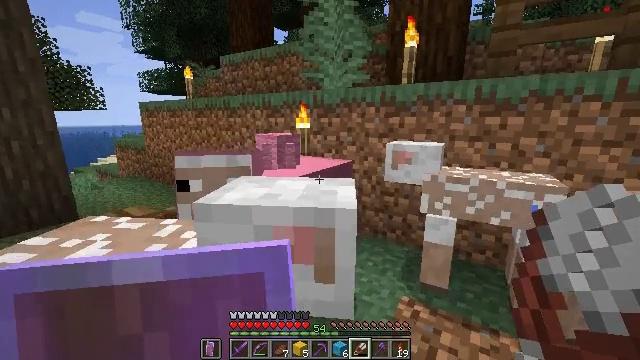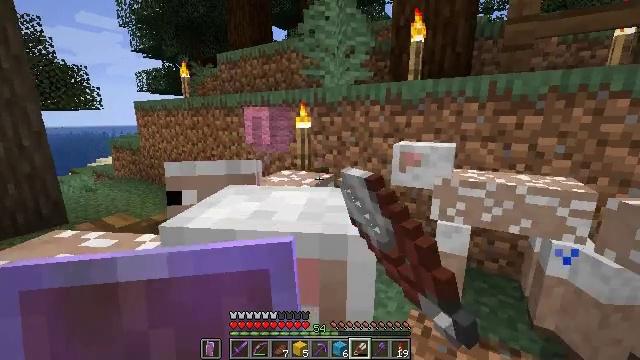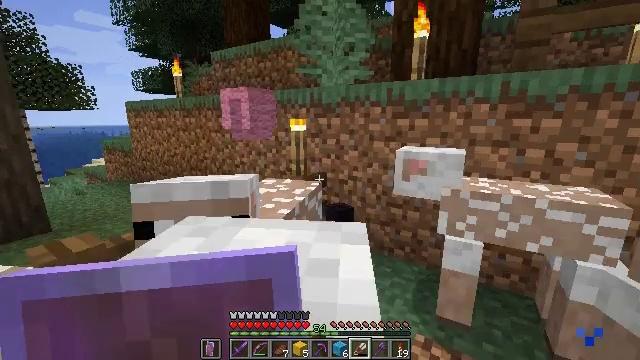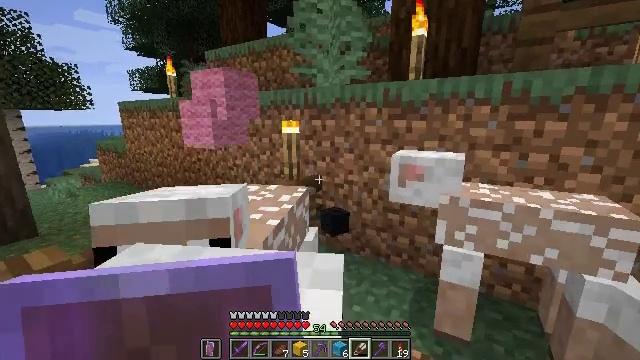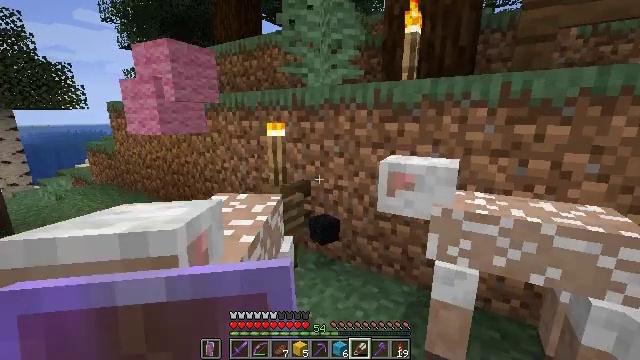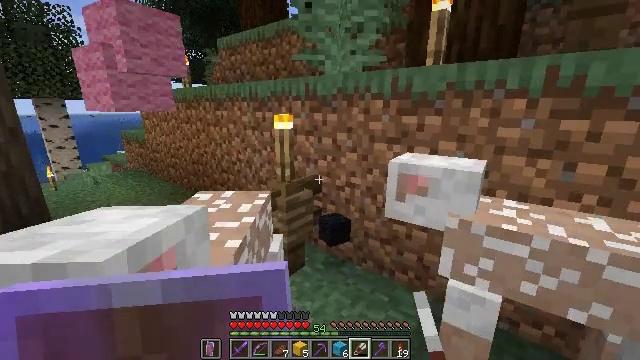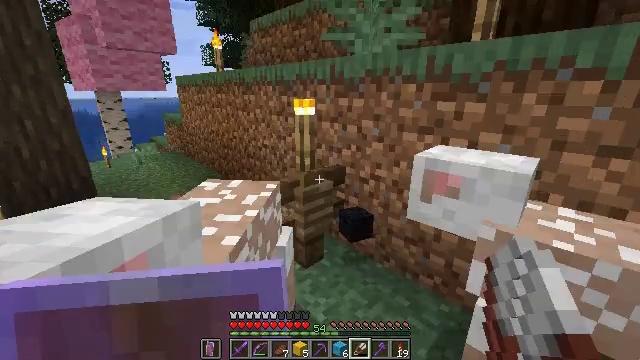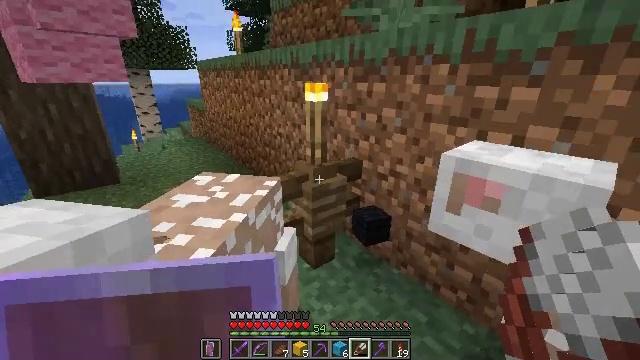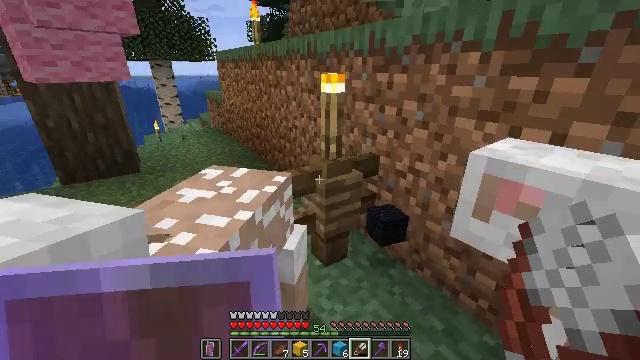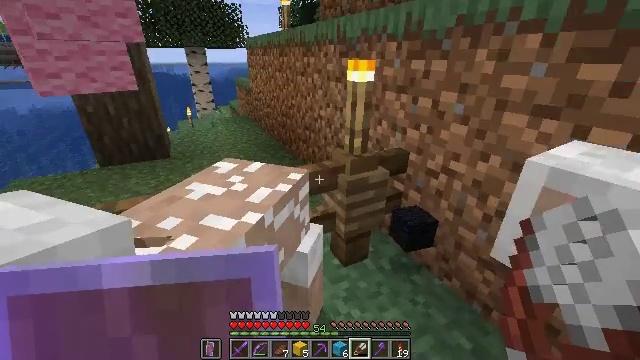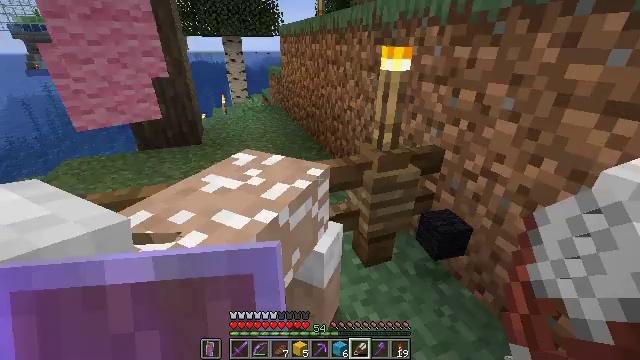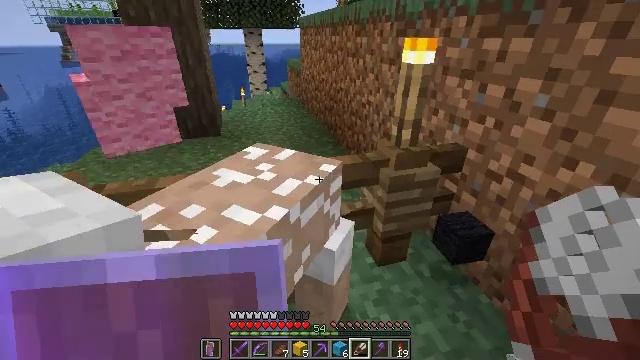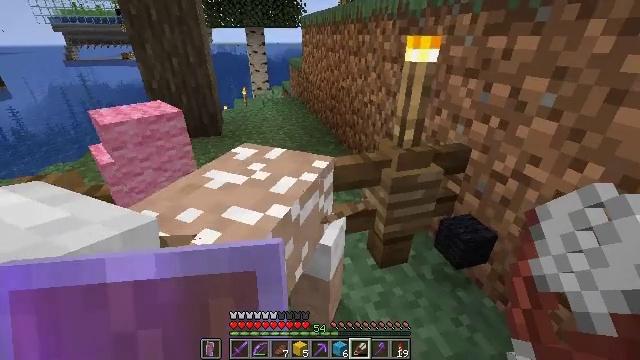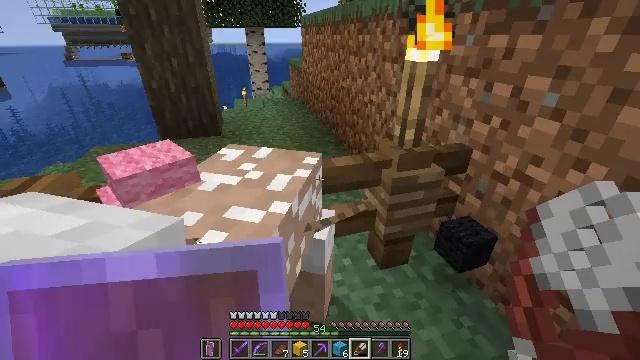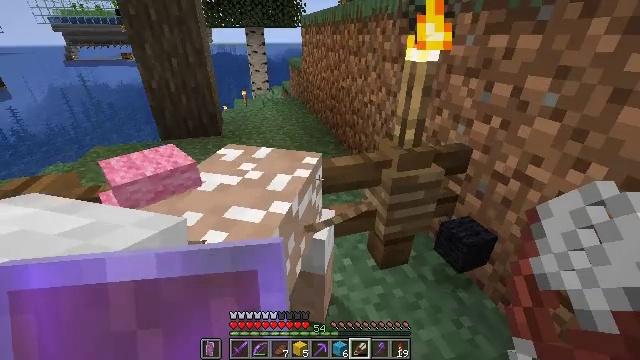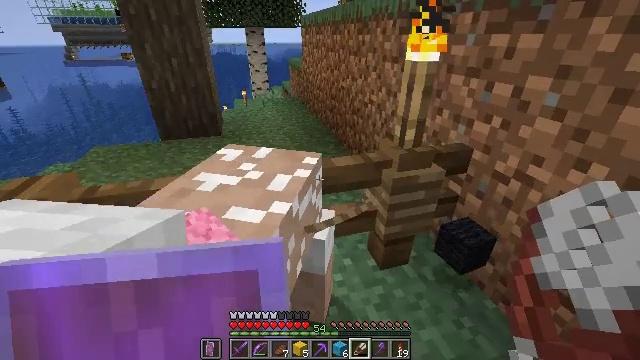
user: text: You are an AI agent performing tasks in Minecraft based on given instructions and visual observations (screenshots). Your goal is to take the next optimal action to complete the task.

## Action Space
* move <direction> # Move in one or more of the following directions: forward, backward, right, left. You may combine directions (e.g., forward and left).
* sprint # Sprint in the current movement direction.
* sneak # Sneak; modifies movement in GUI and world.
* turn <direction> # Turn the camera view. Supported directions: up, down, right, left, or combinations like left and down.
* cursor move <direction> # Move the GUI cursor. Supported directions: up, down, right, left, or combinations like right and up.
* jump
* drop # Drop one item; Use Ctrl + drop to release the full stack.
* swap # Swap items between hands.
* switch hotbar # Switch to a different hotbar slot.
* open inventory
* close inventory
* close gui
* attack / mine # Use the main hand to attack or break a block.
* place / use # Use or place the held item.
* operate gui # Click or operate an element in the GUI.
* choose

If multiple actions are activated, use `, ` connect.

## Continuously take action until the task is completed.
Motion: motion action
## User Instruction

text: Kill mobs.
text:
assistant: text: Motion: move forward
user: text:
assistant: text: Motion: move forward and move right
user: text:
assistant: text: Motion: move forward and move right
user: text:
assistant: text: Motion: move forward and move right
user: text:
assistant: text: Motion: move forward and move right, turn left and down
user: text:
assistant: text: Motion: move forward, turn left and down
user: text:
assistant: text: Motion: move forward, turn left and down
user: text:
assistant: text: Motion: move forward, turn left and down
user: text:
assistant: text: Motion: turn left and down
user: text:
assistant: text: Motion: turn left and down
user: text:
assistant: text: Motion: turn left and down
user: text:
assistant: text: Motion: no_op
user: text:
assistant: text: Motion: no_op
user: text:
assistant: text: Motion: no_op
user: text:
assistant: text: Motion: no_op
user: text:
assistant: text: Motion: no_op
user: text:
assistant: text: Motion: no_op
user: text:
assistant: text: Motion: turn right and down
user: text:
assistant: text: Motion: turn right and down
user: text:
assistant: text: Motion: turn right and down
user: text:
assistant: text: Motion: no_op
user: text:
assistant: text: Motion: move forward
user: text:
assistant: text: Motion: move forward, turn down
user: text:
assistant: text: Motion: move forward, turn right and down
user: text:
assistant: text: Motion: move forward, turn right and down
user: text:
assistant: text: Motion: move forward, turn right and down
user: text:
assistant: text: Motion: turn right and up
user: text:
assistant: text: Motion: turn right and up
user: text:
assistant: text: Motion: turn right and up
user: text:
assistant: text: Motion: turn right and up